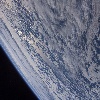
Label: cloud